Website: macys
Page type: account-selection
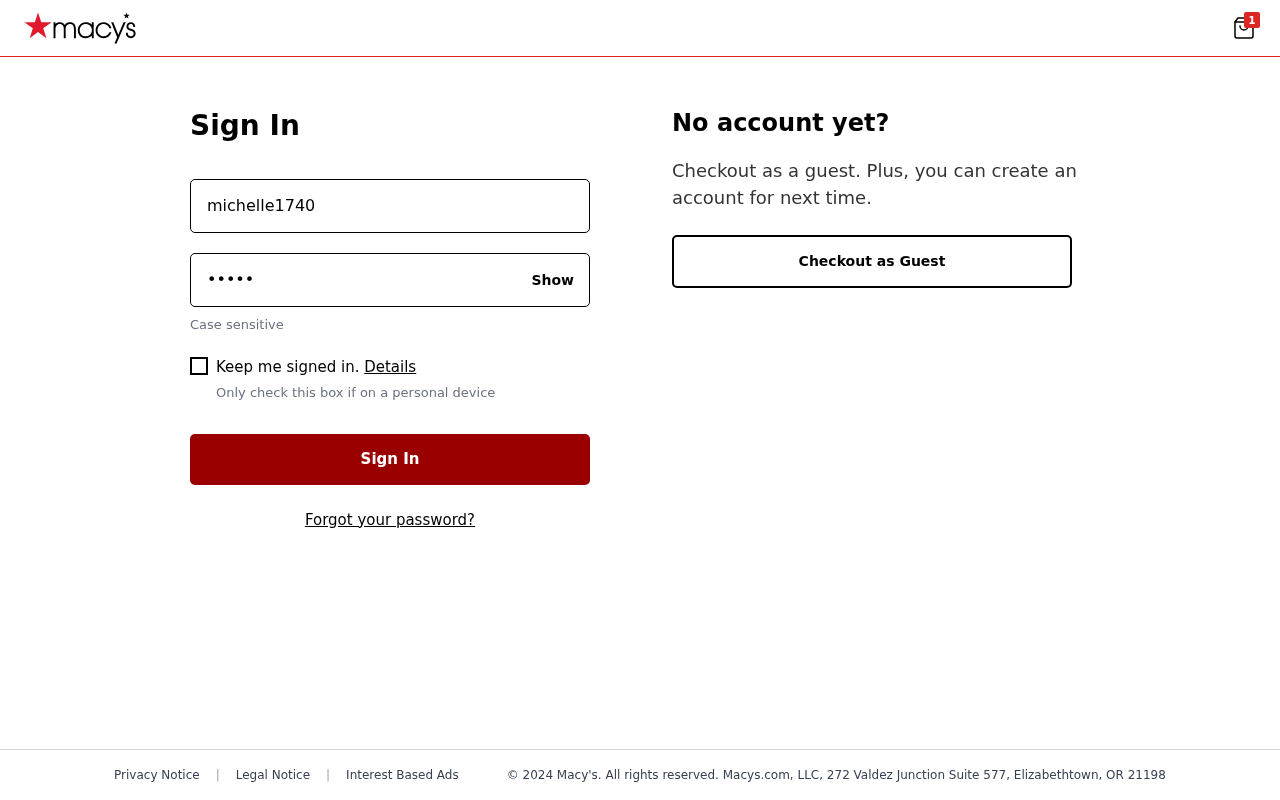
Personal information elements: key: PII_LOGIN_USERNAME
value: michelle1740
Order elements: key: ORDER_NUM_ITEMS
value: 1